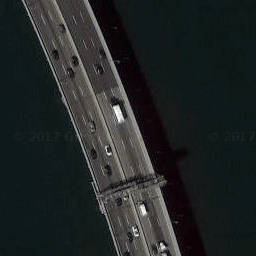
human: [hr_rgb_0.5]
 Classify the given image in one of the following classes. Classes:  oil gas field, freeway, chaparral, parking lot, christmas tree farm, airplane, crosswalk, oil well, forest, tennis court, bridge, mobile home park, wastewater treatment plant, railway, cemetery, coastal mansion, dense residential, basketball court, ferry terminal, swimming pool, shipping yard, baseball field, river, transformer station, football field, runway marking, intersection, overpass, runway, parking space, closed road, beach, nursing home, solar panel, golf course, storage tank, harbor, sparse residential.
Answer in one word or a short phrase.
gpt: bridge